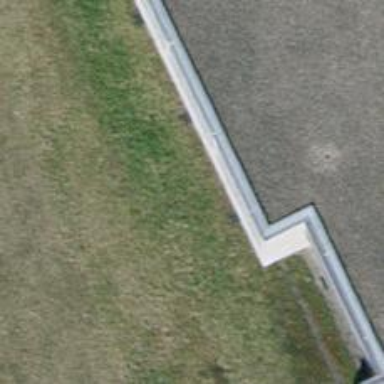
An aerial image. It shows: Fence.